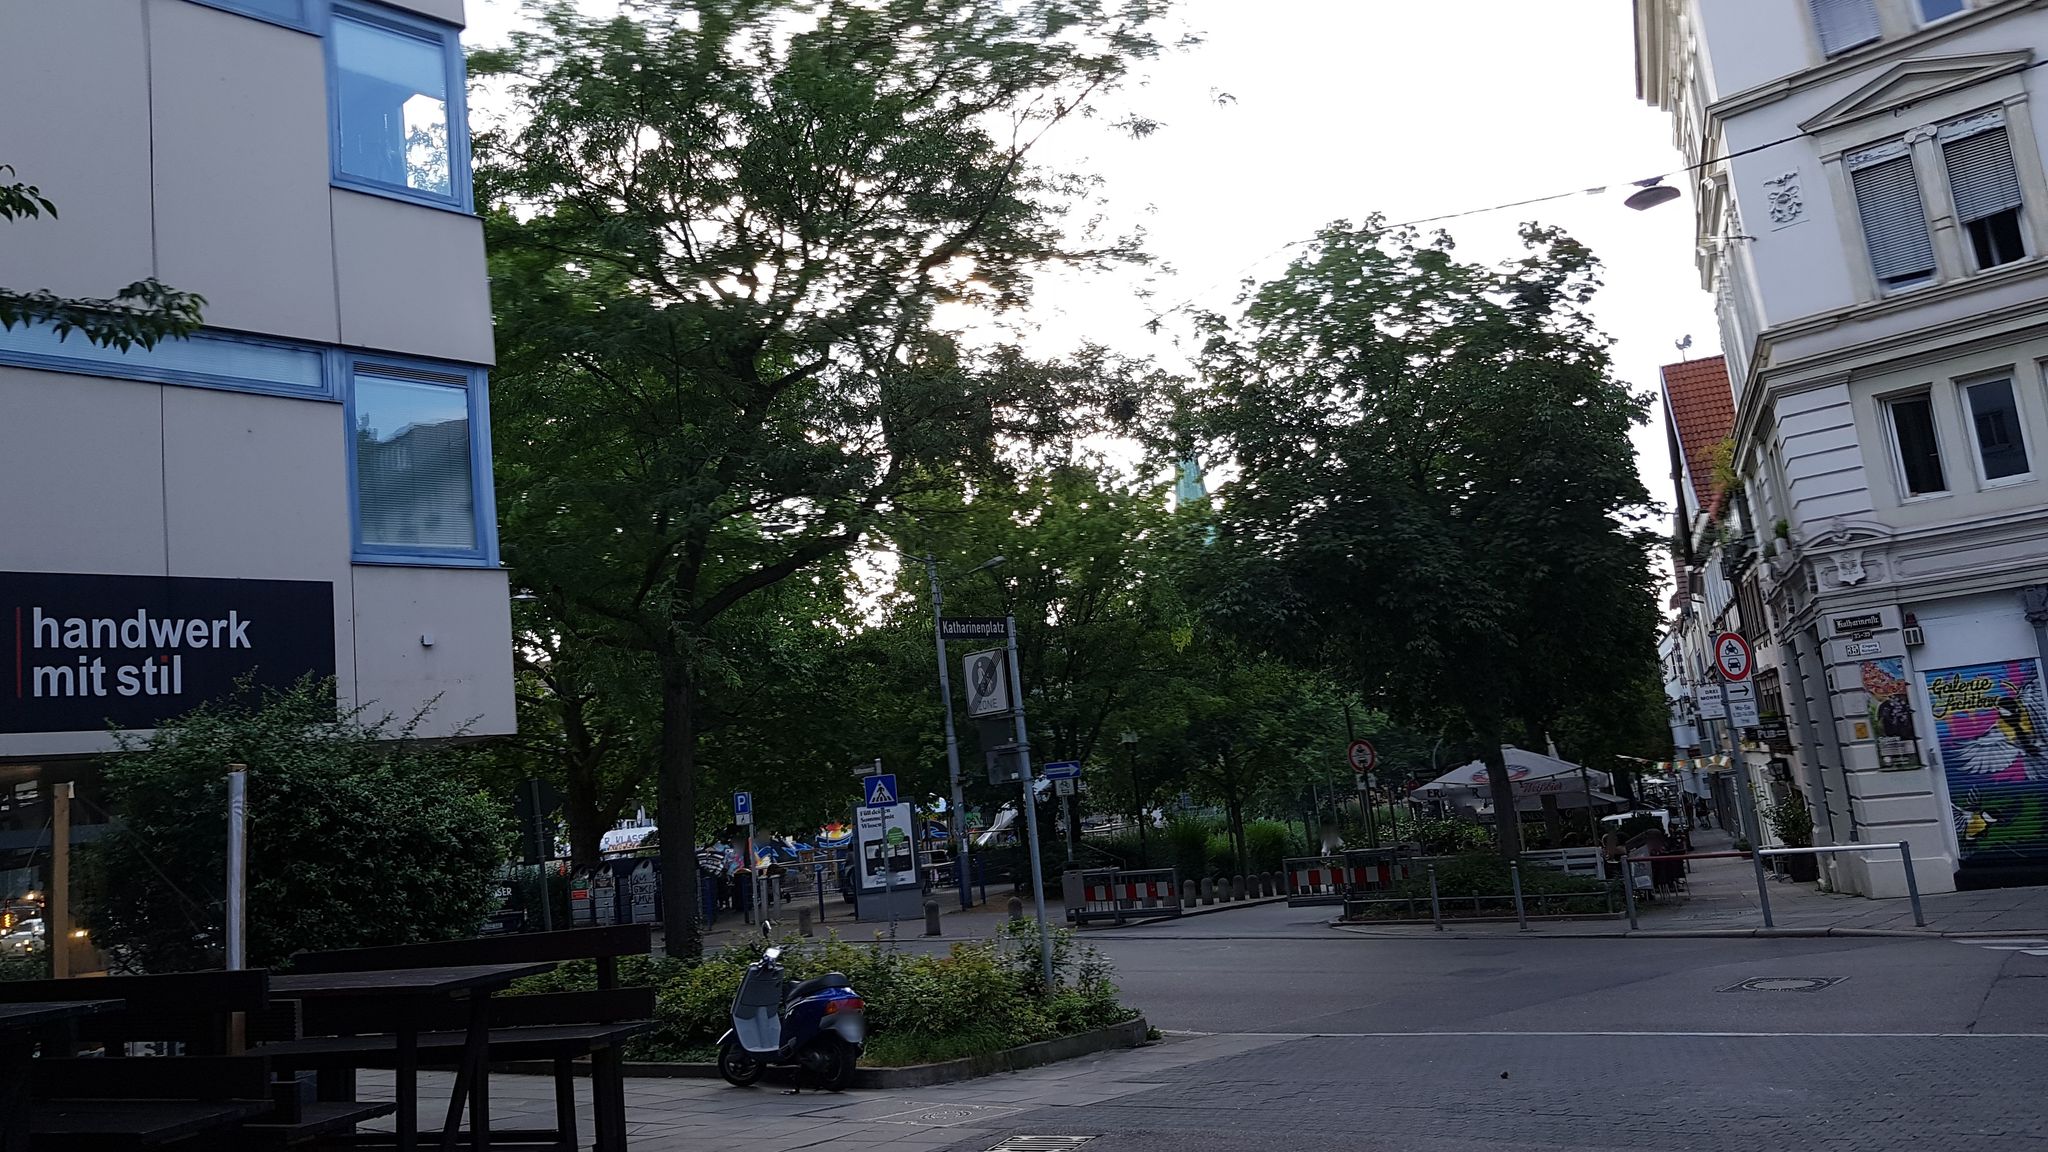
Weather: clear
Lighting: day
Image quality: good
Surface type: walking surface
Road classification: footway, pedestrian, steps
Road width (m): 4
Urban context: urban centre
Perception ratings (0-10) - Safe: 8.81, Lively: 9.57, Beautiful: 8.24, Boring: 4.34, Depressing: 2.48, Wealthy: 9.4